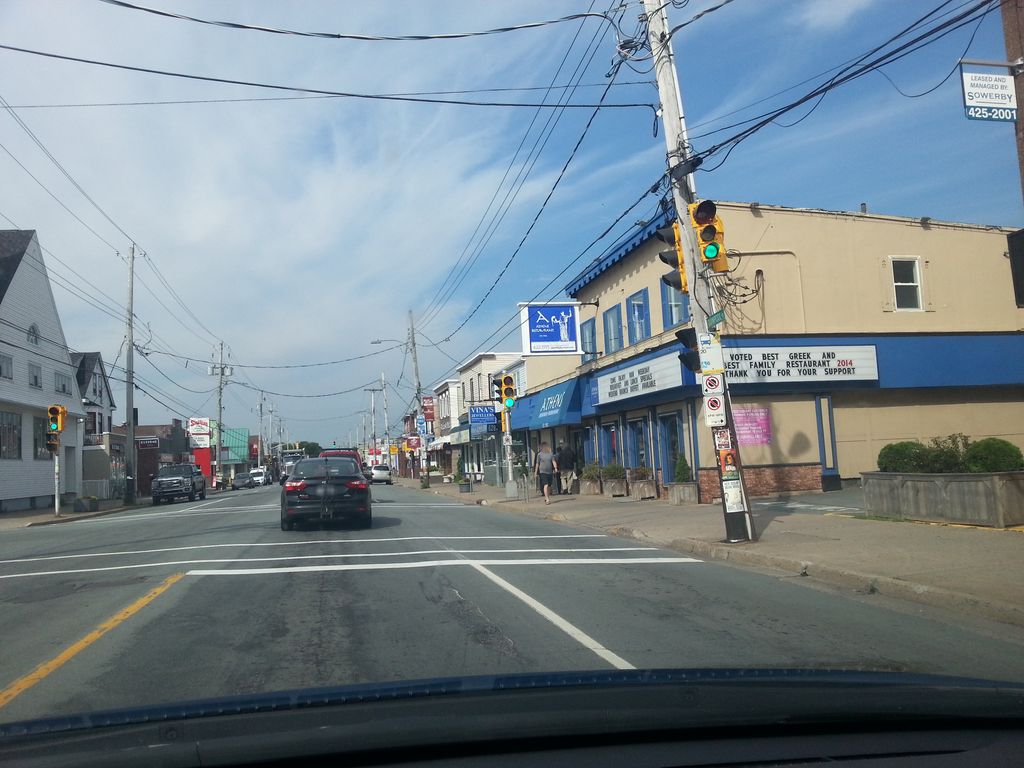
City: halifax